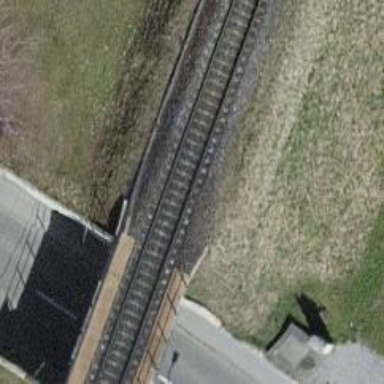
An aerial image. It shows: Bridge over electrified railway with contact lines.